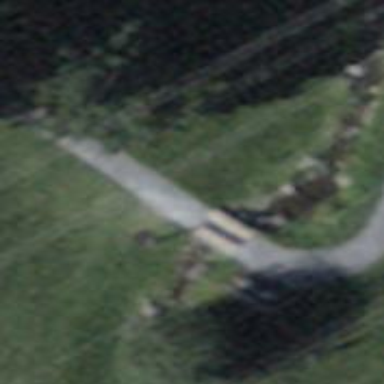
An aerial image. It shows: Designated golf cart service road on bridge.